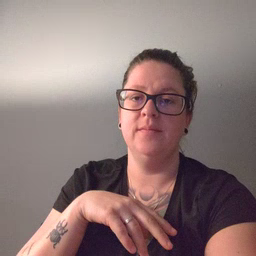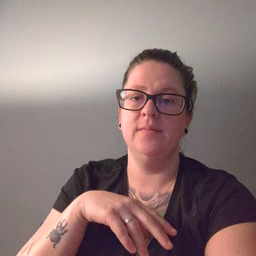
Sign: duck